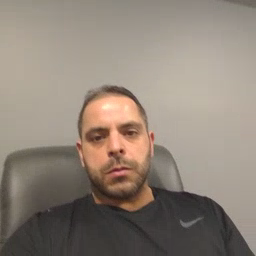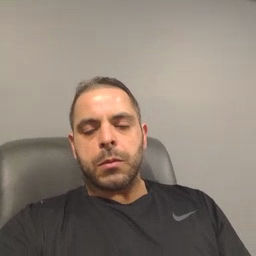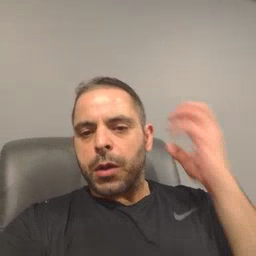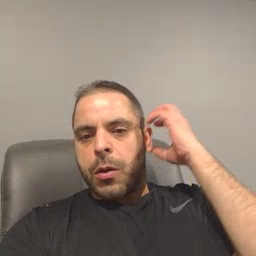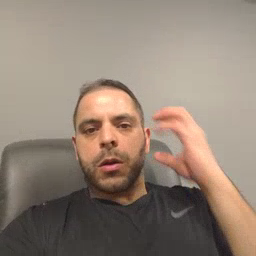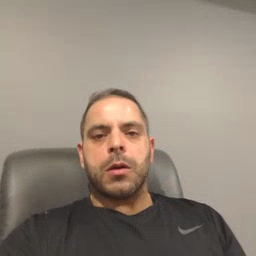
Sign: radio